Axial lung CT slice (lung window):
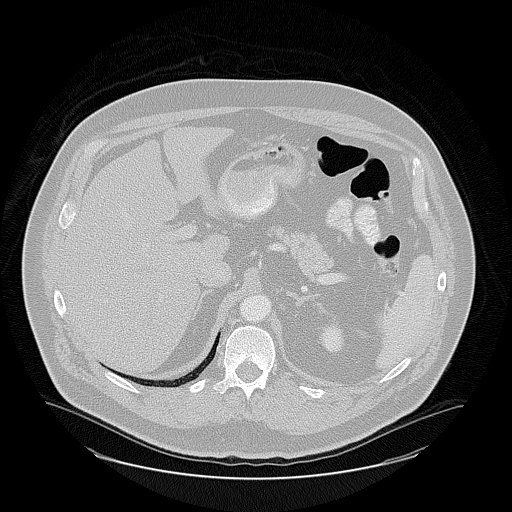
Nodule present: no